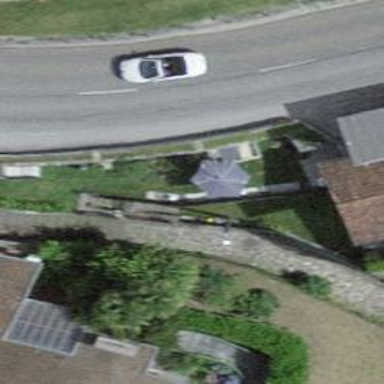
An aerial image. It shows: Set of steps on the road.